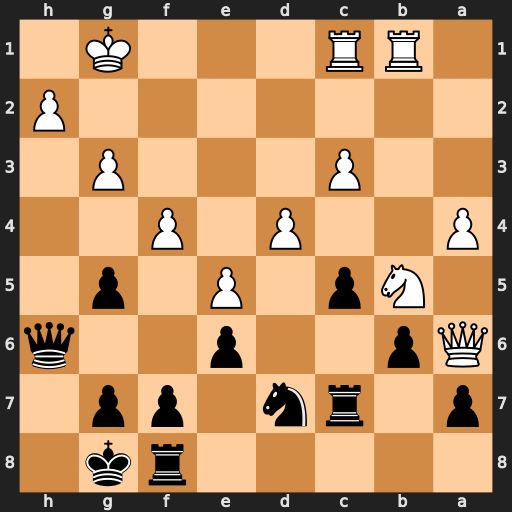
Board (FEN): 5rk1/p1rn1pp1/Qp2p2q/1Np1P1p1/P2P1P2/2P3P1/7P/1RR3K1
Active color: b
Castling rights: -
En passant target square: -
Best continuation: Nb8 Qxb6 axb6